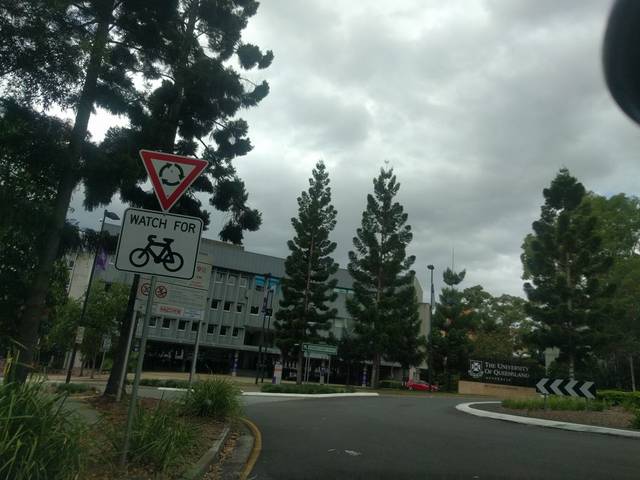
Region: Australia
Coordinates: -27.499, 153.011